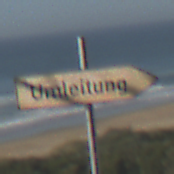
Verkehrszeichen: UmleitungswegweiserRechtsweisend
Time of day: MorningAfternoon
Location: Outdoor (Urban)
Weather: Clear
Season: NotSpecified
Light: Natural